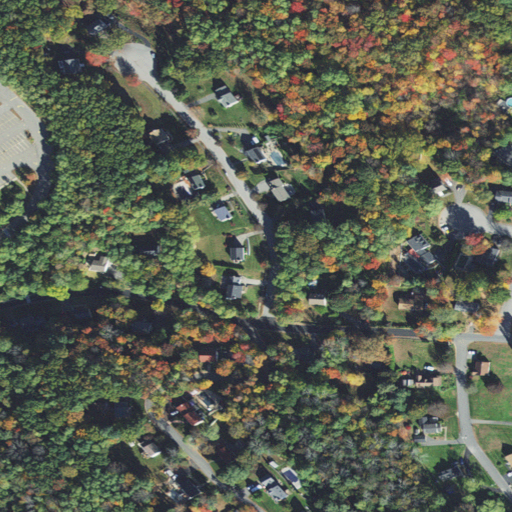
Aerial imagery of mountain in Massachusetts named Golden Hill containing low intensity development, medium intensity development, open development, deciduous forest, woody wetlands, and high intensity development